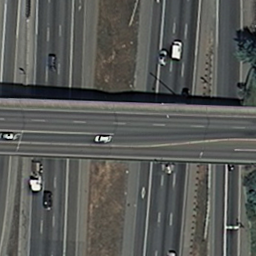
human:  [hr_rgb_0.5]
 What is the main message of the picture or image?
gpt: overpass